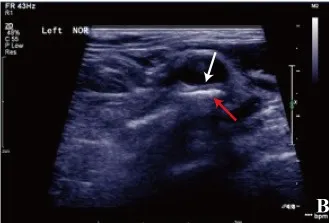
Carotid doppler ultrasound spectrum (DUS) (A,B) There was a heterogeneous echo outside the left carotid bifurcation, and the lumen at the distal end of the left CCA was compressed by the hyoid bone in the rotated neck position (red arrow: the hyoid bone; white arrow: compressed arterial lumen; yellow asterisk: increased IMT).
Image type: radiology (ultrasound)